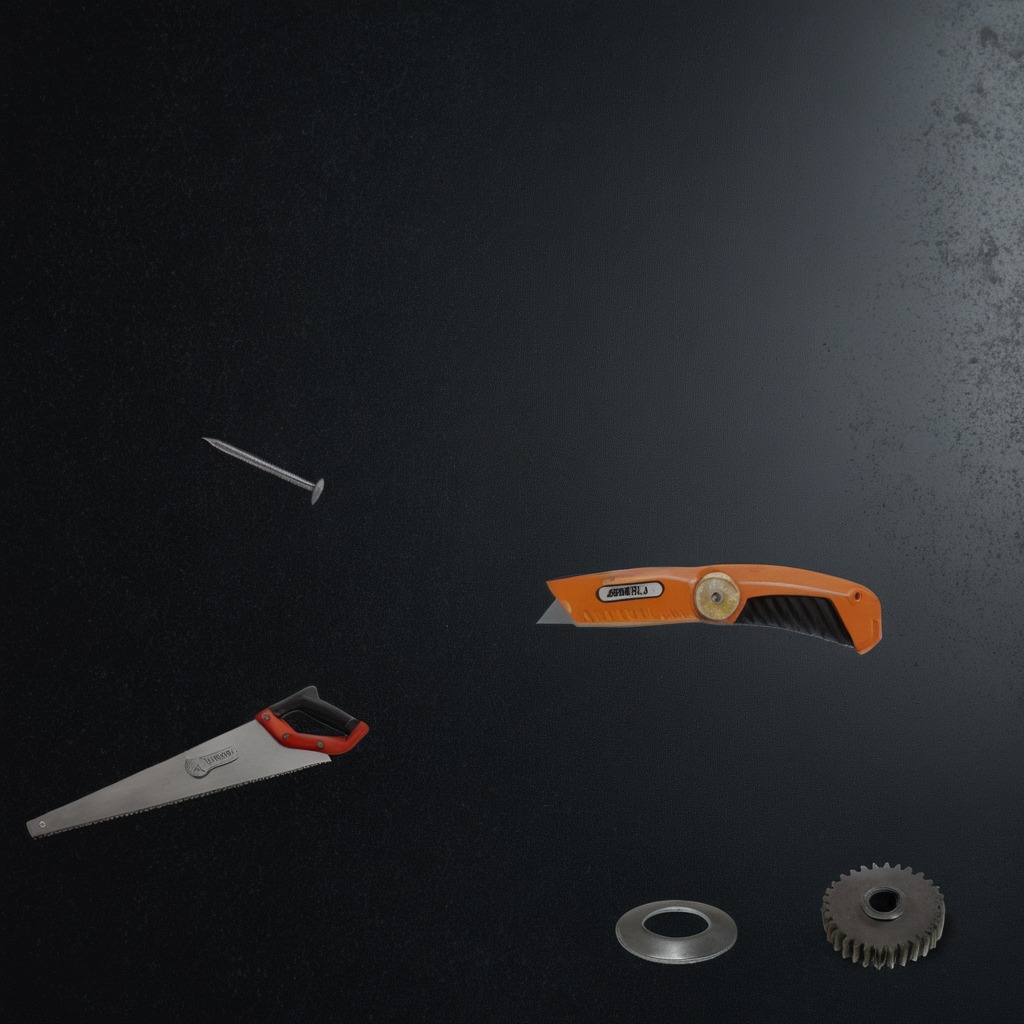
A gear with teeth, a utility knife, a flat metal washer, an iron nail, and a handheld metal saw are lying on the clean granite tabletop inside a workshop at night.